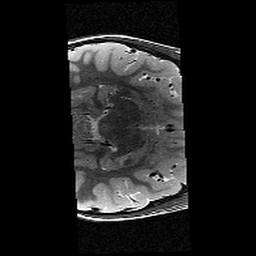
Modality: T2w
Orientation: axial
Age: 10
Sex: female
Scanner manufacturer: siemens
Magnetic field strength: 3 T
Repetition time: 9.23 s
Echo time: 0.067 s